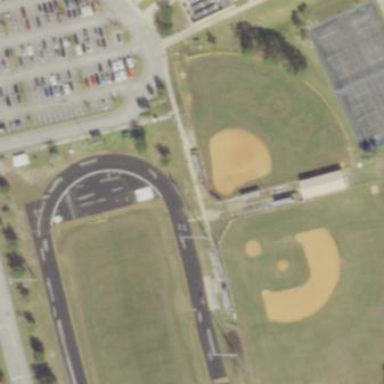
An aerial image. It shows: Baseball pitch for leisure land activities.